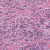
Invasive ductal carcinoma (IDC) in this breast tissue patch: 1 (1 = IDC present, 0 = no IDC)